Question: I am uploading a csv file with this code.
'''
$config['upload_path'] = './uploads/'; //config overiding
$config['allowed_types'] = 'csv|xlsx';
$this->load->library('upload', $config); //loading upload library
'''
it works fine but in csv content if there exist a word CI throw an error message
> The filetype you are attempting to upload is not allowed
and if I change it with it works fine.
and it only happens on live server
> PHP Version 5.3.10-1ubuntu3.2
it works fine on localhost.
Can some body guide me what that was..!

Localhost setting:
> PHP Version 5.4.3 WAMP Apache Version 2.4.2
Live Server setting:
> PHP Version 5.3.10-1ubuntu3.2
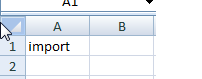
Answer: To avoid I use PHP 'move_uploaded()' & it worked fine